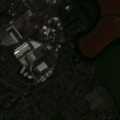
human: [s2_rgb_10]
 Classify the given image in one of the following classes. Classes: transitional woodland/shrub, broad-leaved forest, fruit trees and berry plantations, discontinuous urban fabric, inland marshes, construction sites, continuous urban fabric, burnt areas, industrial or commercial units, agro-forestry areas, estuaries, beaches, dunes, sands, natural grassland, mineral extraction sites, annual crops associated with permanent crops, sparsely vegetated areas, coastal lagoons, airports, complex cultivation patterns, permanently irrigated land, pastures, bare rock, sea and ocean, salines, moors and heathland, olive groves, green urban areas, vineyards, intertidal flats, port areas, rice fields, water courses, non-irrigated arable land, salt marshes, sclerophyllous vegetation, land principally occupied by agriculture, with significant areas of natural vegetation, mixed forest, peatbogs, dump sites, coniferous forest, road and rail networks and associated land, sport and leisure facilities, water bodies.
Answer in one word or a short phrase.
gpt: continuous urban fabric, discontinuous urban fabric, industrial or commercial units, non-irrigated arable land, pastures